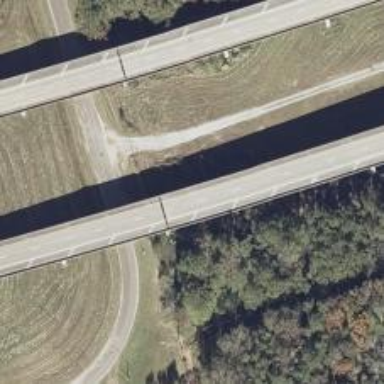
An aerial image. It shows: Motorway bridge.